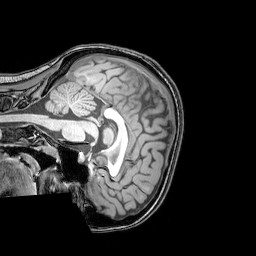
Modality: T1w
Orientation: sagittal
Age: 24
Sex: female
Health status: healthy
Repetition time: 0.081 s
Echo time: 0.037 s